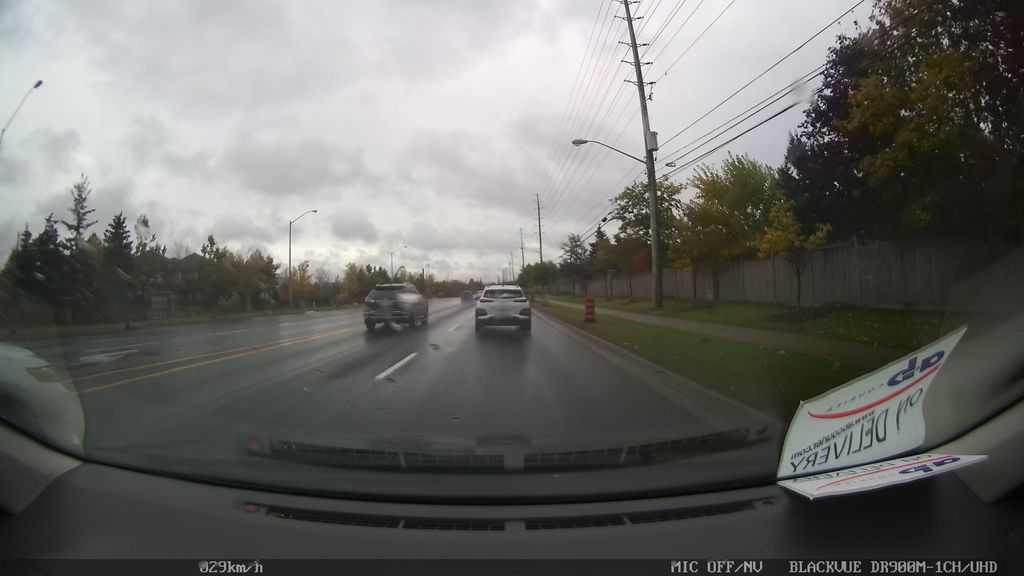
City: toronto